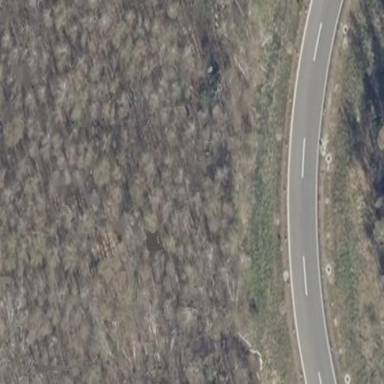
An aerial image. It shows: Forest area dominated by broadleaved trees.